Aerial crown-view tile of a tropical tree (Barro Colorado Island, Panama), acquired 20241112:
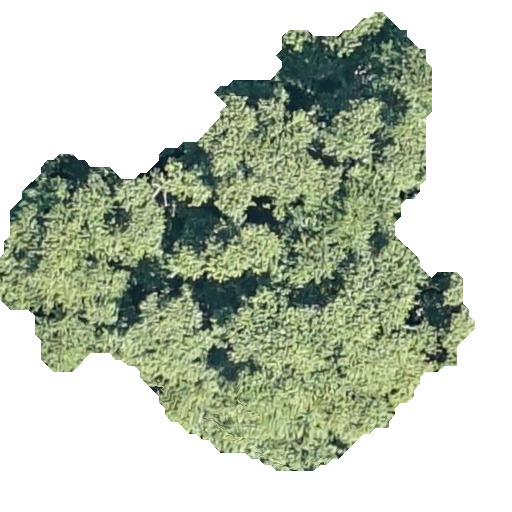
Species: Luehea seemannii
GBIF accepted scientific name: Luehea seemannii
Crown area: 200.181 m²